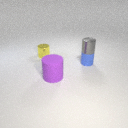
small blue rubber cylinder below small gray metal cylinder